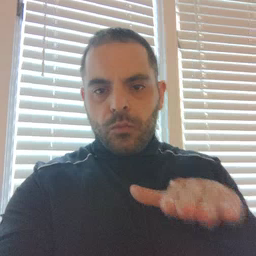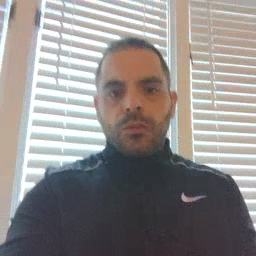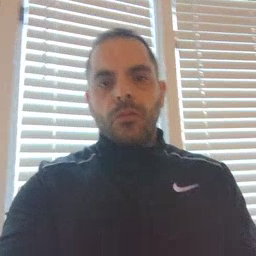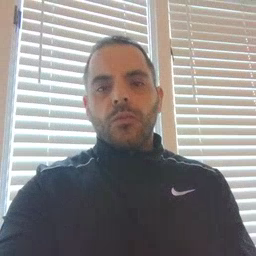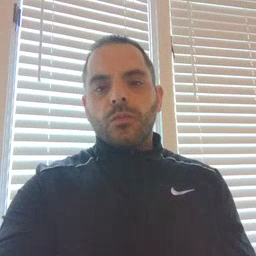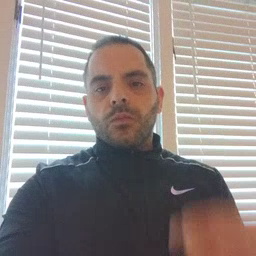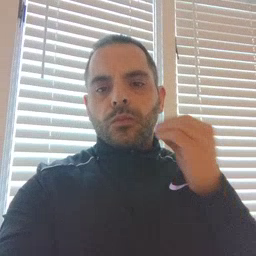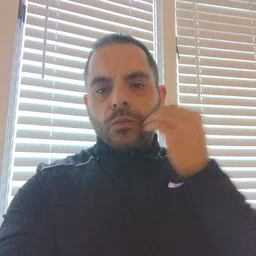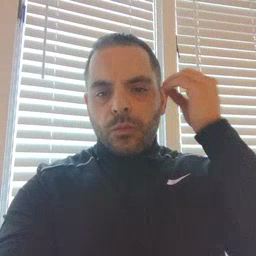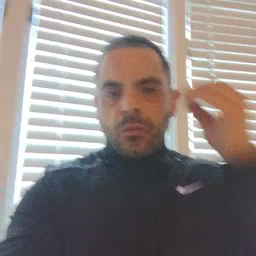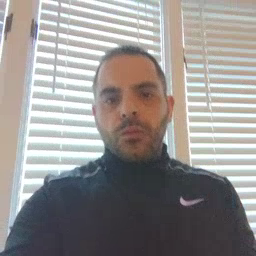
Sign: home